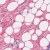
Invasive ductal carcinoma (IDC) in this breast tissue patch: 1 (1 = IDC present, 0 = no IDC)